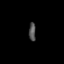
Tissue: prostate
Cell type: T cells
Senescence score: 0.7712
Nuclear area (px): 120
Mean DAPI intensity: 82.275